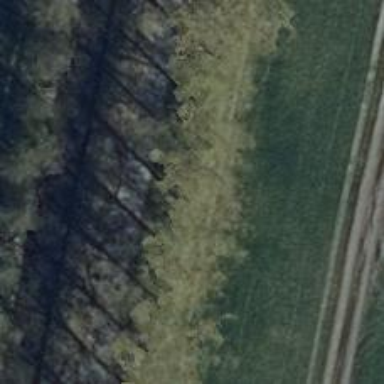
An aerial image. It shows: Row of deciduous broadleaved trees.